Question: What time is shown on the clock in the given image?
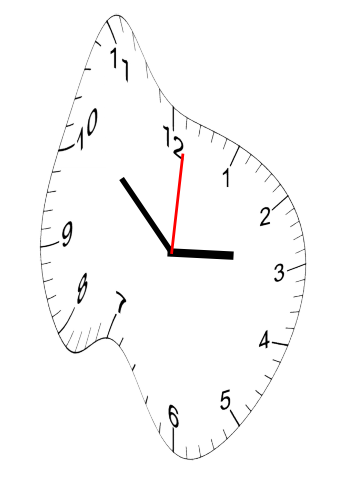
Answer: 02:52:01